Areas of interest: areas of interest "Industrial"
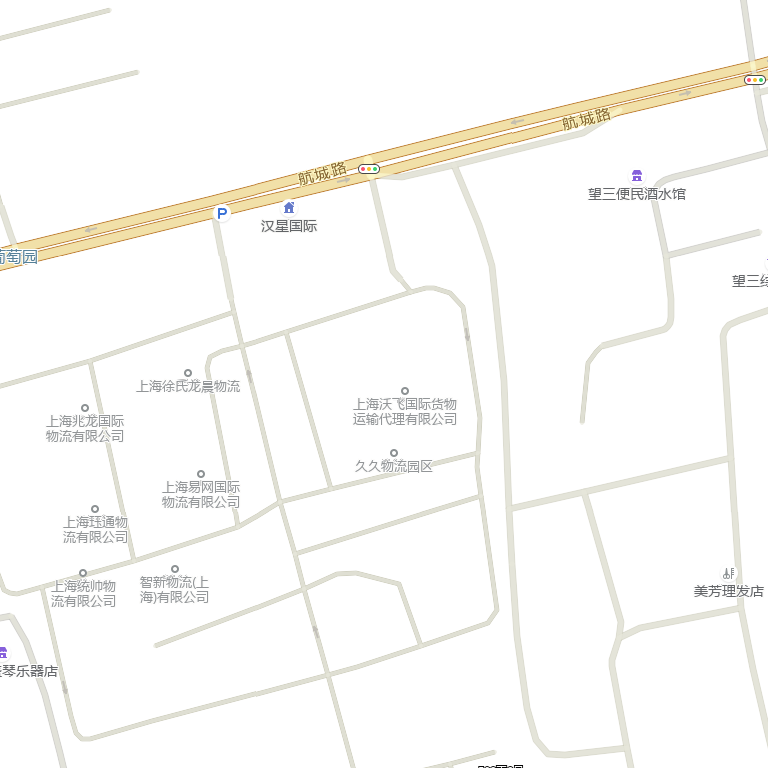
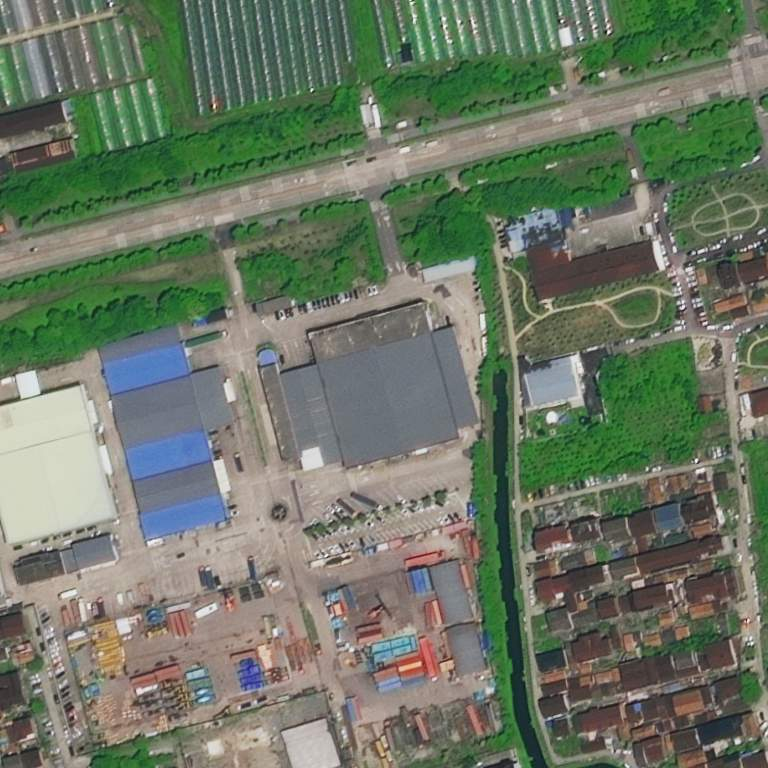